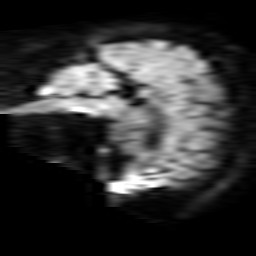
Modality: TRACE
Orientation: sagittal
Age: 60
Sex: female
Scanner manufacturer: philips
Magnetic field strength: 1.5 T
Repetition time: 4.806 s
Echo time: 0.07764 s